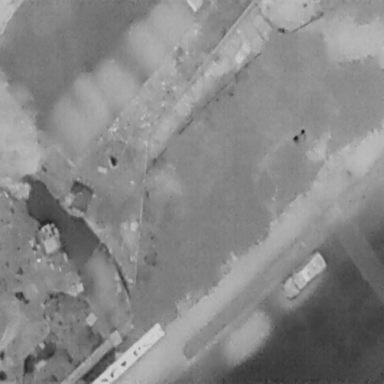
There is a Car in the infrared image.